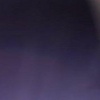
Label: space